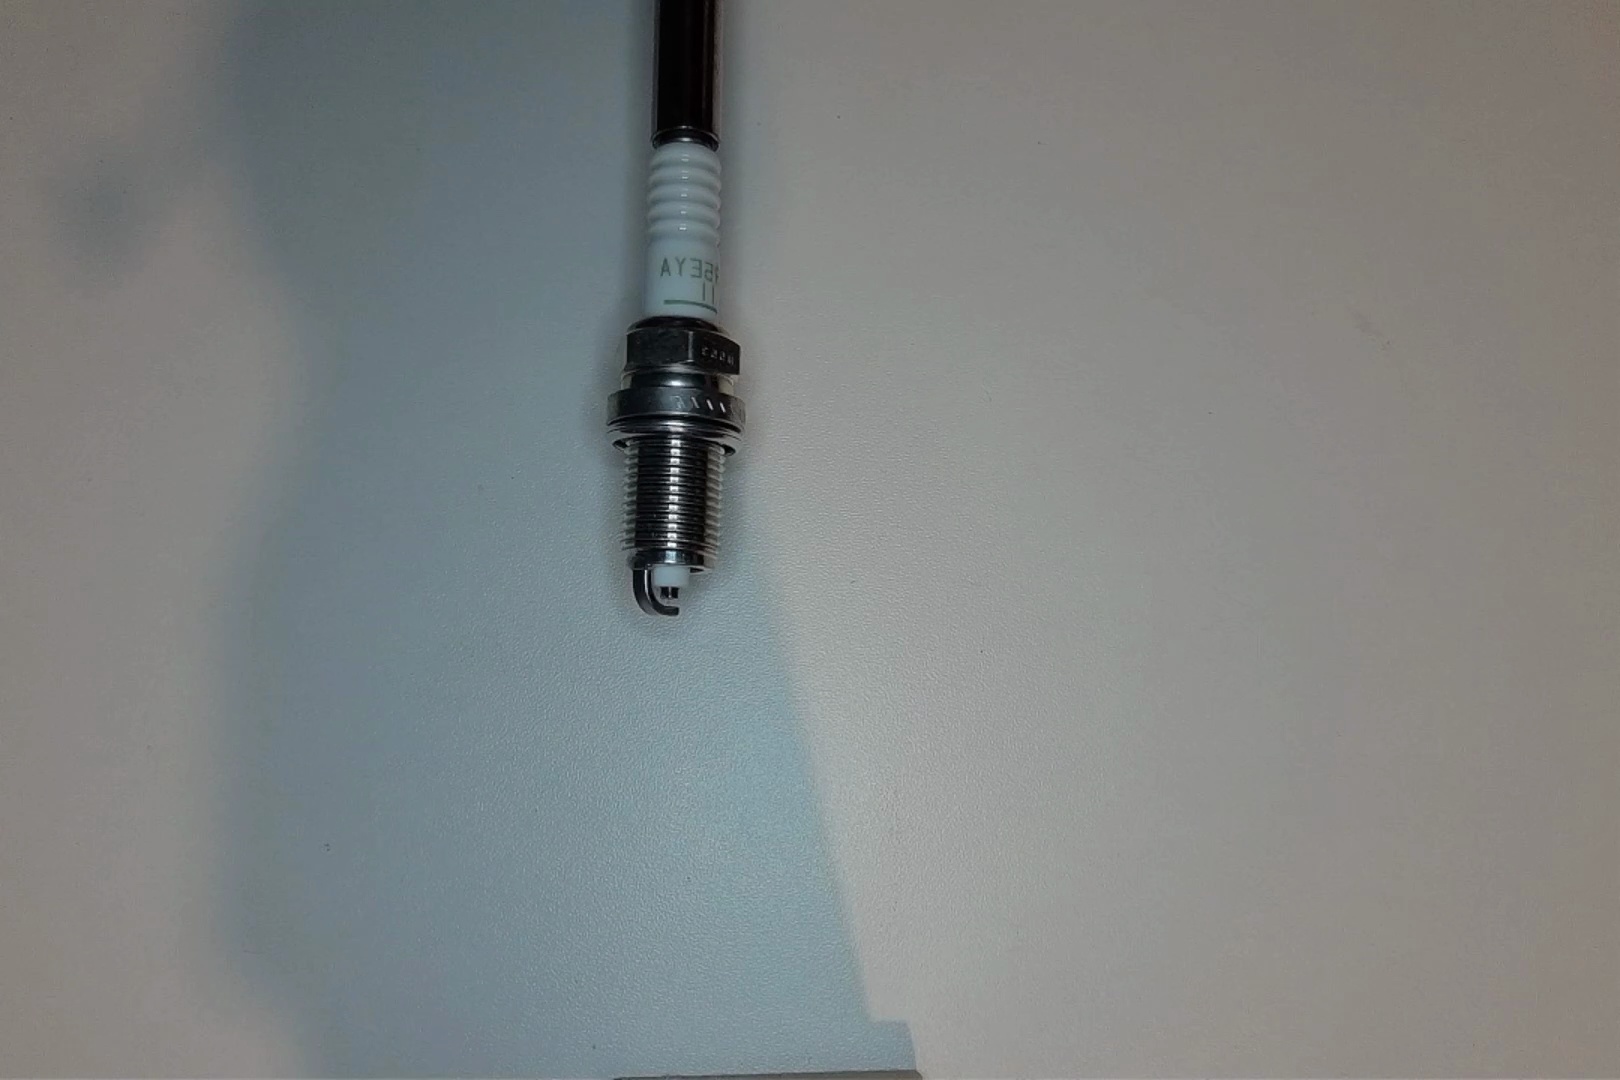
Label: no anomaly